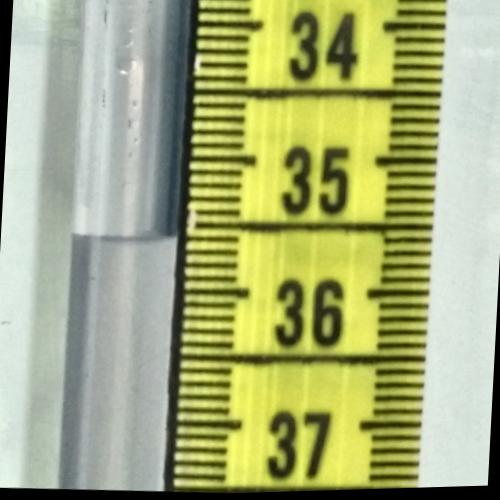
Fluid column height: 35.6 cm